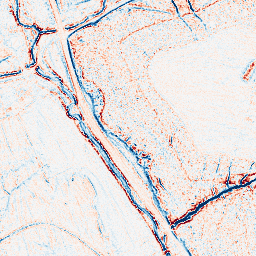
Category: edge_preserving
Decomposition family: anisotropic_diffusion
Decomposition parameters: iterations: 5
kappa: 50
gamma: 0.15
Upsampling method: edge_directed
Upsampling parameters: scale: 2
Upsampling scale: 2